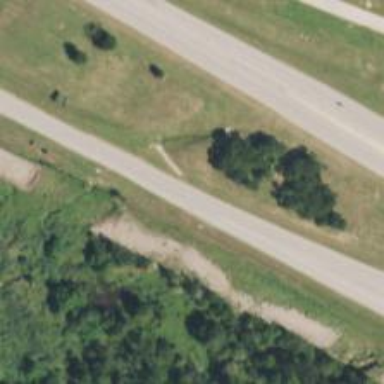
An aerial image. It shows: This image shows trunk highway that functions as expressway.